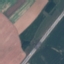
Land use / land cover class: Highway